Question: I have a class called ".spr" (for an image sprite) and many classes that alter the width, height and background-position attributes to show various parts of the sprite.
I also have ".on" classes to toggle between images appearing in an "on" or an "off" state.
The problem is that, in IE, the "on" class that should be associated with a certain class is being applied to a button that doesn't have that associated class (but a different one).

'''
.spr.burst.been {background-position: -241px -89px;
.spr.burst.on {
background-position: -301px -89px !important; }
.spr.radiobutton {background-position: -250px -249px; }
.spr.radiobutton.on {
background-position: -250px -218px;
border: 3px dashed red; }
'''
As you can see, IE9 interprets the class
'''
.spr.radiobutton.on
'''
as
'''
.spr.on
'''
and, since it comes later in the stylesheet, overrides the properties of
'''
.spr.burst.on
'''
'''
.spr.burst
'''
does not have the class
'''
.radiobutton
'''
How can I properly apply these composite styles in IE?
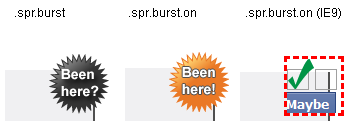
Answer: If your page doesn't have a proper doctype declaration, IE9 will go into quirks mode and treat chained class selectors exactly like IE5/IE6 does: <URL> and apply rules accordingly.
As a result, the selector '.spr.radiobutton.on' is really being interpreted as just '.on' (rather than '.spr.on'), overriding the earlier rule that it thinks also has just the '.on' selector.
Simply give your document a doctype declaration and IE9 will behave as expected.